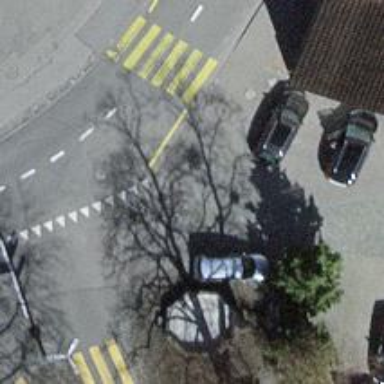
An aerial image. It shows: Paved footway.